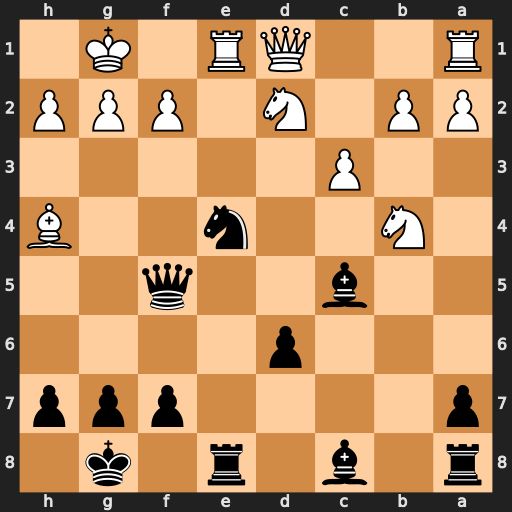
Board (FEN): r1b1r1k1/p4ppp/3p4/2b2q2/1N2n2B/2P5/PP1N1PPP/R2QR1K1
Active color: b
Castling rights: -
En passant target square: -
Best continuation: Bxf2+ Bxf2 Qxf2+